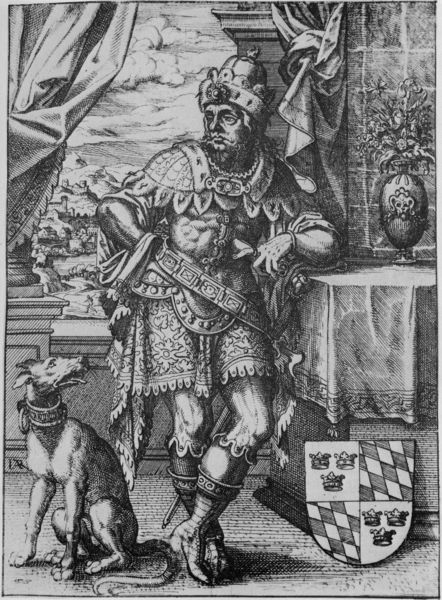
Titel: Bildnis von Theodorus IV
Künstler: Jost Amman
Institution: (Seriendruck)
Schlagwörter: dunkel, himmel, kämpfer, mann, umhang, wolken, landschaft, sitzen, stadt, blume, blumen, brust, fenster, geste, grau, handschuh, hell, hintergrund, hut, licht, profil, schwarz, säule, tisch, weiss, zeichnung, ausblick, blick, gürtel, haus, hund, tier, tuch, wolke, rock, teppich, bart, mütze, wand, architektur, arme, falten, gesicht, mensch, sockel, stehen, bildnis, herr, innenraum, portrait, porträt, tischtuch, vorhang, häuser, mantel, stoff, adel, pflanzen, krone, renaissance, schultern, vase, beine, schärpe, adlig, aussicht, halsband, berge, mauer, grafik, graphik, lehnen, treppen, könig, gardine, gardinen, vorhänge, glanz, draperie, strauss, stufen, überwurf, faltenwurf, knie, ring, blumenstrauss, panorama, schild, panzer, bayern, druck, druckgraphik, schwarz-weiß, radierung, stich, schwert, säbel, waffen, knien, soldat, waffe, adeliger, degen, helm, stiefel, herrscher, ritter, rüstung, ganzfigur, wappen, rauten, öffnung, wweiss, jagdhund, windhund, krieger, feldherr, gurt, kupferstich, kronen, pompös, jund, seriendruck, heraldik, kron, nackte beine, ausrüstung, pels, riter, w, daperis, pals, wapenschild, mann konig hund waffenschild